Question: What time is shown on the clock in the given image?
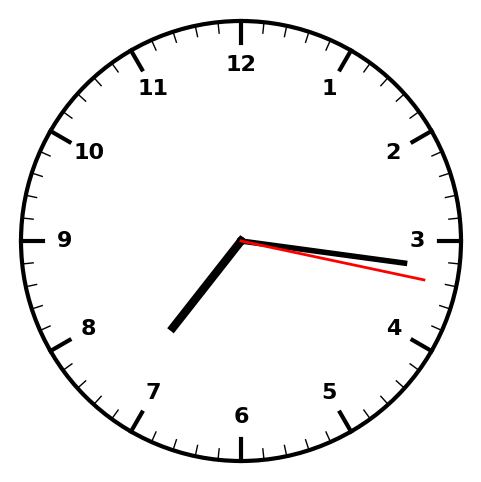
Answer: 07:16:17